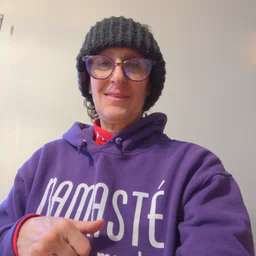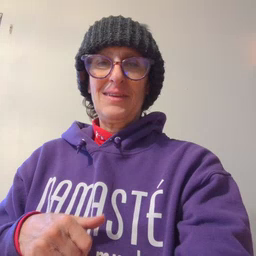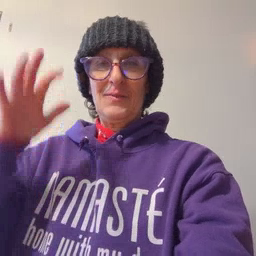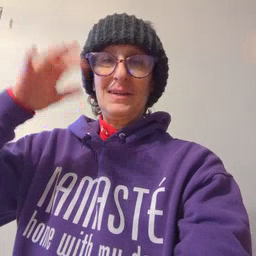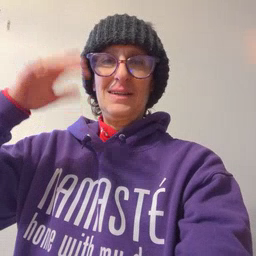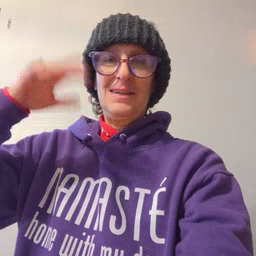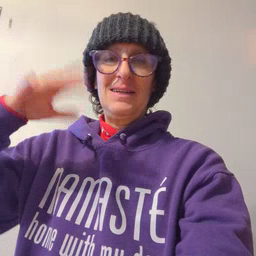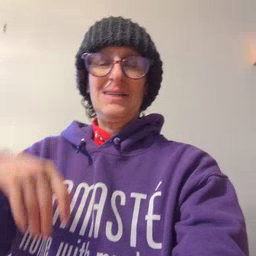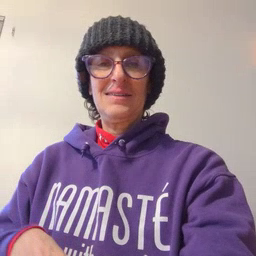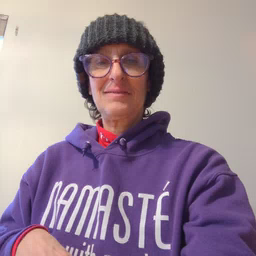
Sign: rain